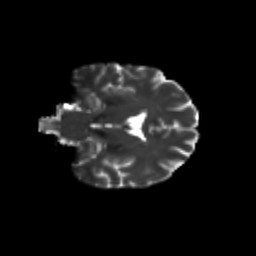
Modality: T2w
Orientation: coronal
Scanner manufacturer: siemens
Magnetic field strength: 3 T
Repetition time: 9.2 s
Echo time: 0.084 s